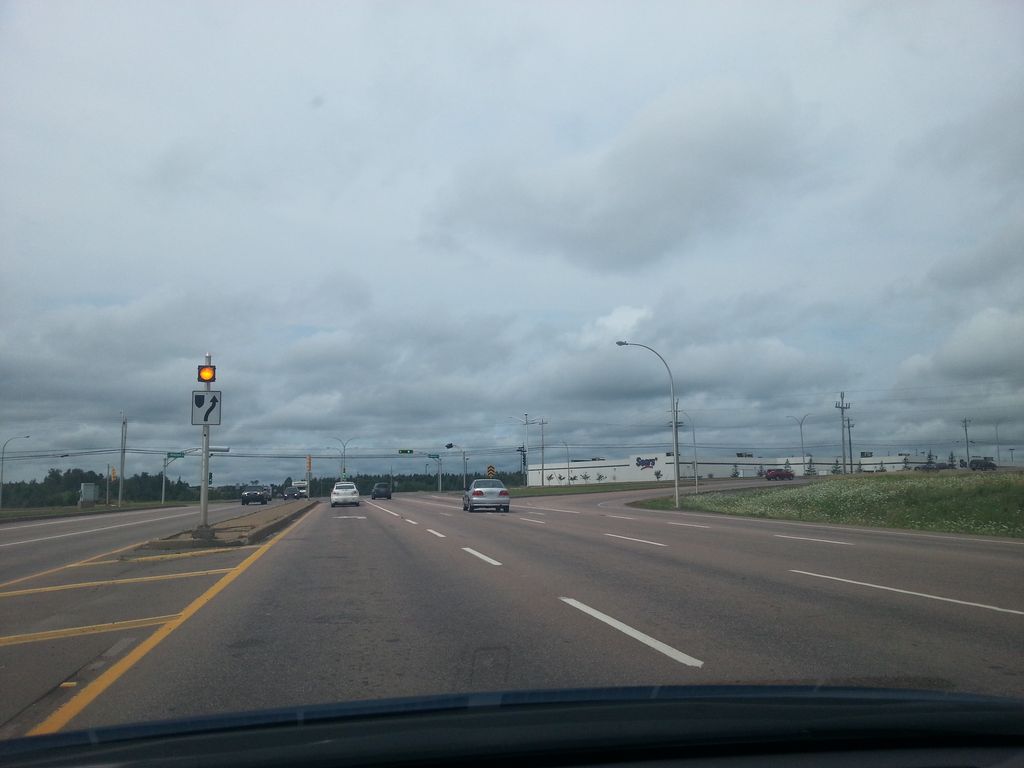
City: charlottetown